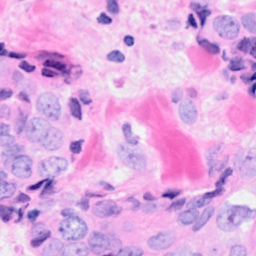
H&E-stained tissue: Breast